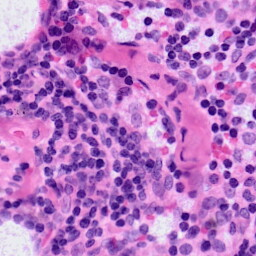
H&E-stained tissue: LymphNode